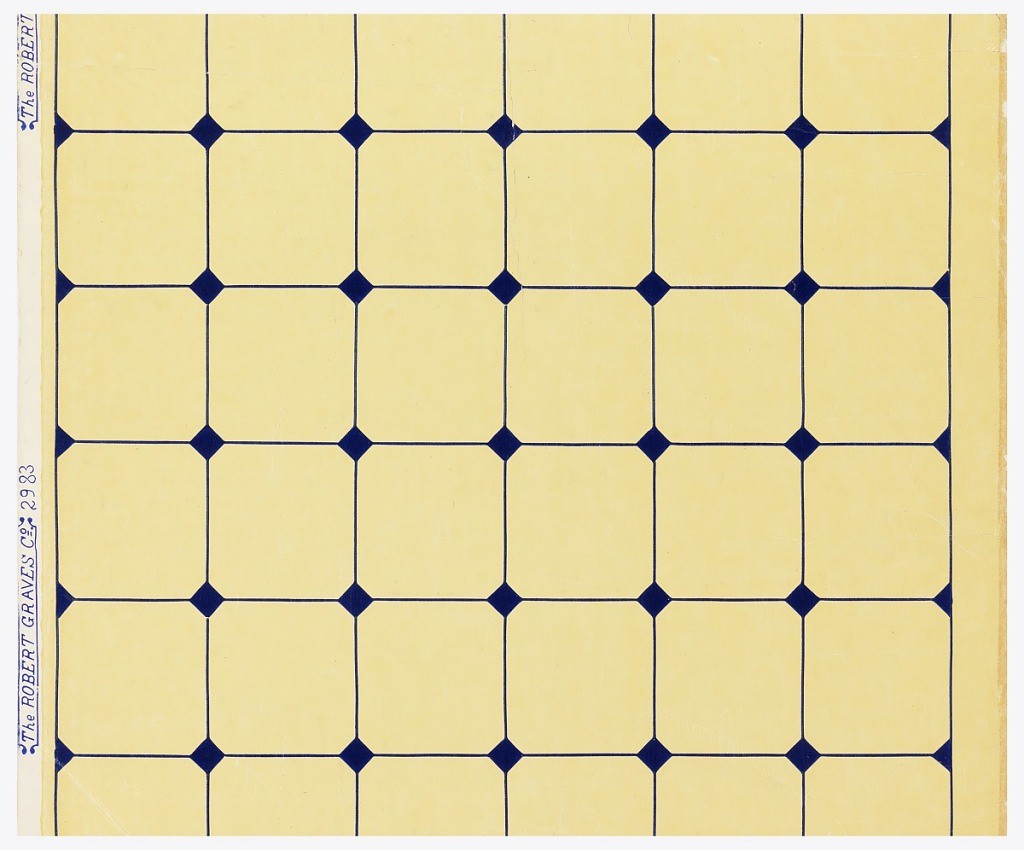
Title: Sidewall
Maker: Robert Graves Co., New York, New York
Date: ca. 1900
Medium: Machine-printed paper, varnish
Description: Tile pattern, smallish squares with deep blue lines printed on muted yellow ground. Full width. Simulation of tile work, with blue lines, and small blue squares set diagonally at points of intersection.
Blue on paper.